Question: How can I convert lat/long columns to decimal points?

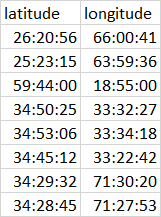
Answer: All it takes is a simple conversion function.
'''
import pandas as pd
data = [
['26:20:25','66:00:41'],
['25:23:15','63:59:36'],
['59:44:00','18:55:00'],
['34:50:25','33:32:27'],
['34:53:06','33:34:18'],
['34:45:12','33:22:43'],
['34:29:32','71:30:20'],
['34:28:45','71:27:53'],
['45:00:01','-122:15:00']
]
df = pd.DataFrame( data, columns=['latitude','longitude'] )
def cvt(dms):
parts = [int(k) for k in dms.split(':')]
mmss = parts[1]/60.0+parts[2]/3600.0
if parts[0] < 0:
return parts[0]-mmss
else:
return parts[0]+mmss
df['latf'] = df['latitude'].apply(cvt)
df['longf'] = df['longitude'].apply(cvt)
print(df)
'''
Output
'''
latitude longitude latf longf
0 26:20:25 66:00:41 26.340278 66.011389
1 25:23:15 63:59:36 25.387500 63.993333
2 59:44:00 18:55:00 59.733333 18.916667
3 34:50:25 33:32:27 34.840278 33.540833
4 34:53:06 33:34:18 34.885000 33.571667
5 34:45:12 33:22:43 34.753333 33.378611
6 34:29:32 71:30:20 34.492222 71.505556
7 34:28:45 71:27:53 34.479167 71.464722
8 45:00:01 -122:15:00 45.000278 -122.250000
'''